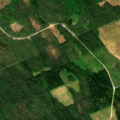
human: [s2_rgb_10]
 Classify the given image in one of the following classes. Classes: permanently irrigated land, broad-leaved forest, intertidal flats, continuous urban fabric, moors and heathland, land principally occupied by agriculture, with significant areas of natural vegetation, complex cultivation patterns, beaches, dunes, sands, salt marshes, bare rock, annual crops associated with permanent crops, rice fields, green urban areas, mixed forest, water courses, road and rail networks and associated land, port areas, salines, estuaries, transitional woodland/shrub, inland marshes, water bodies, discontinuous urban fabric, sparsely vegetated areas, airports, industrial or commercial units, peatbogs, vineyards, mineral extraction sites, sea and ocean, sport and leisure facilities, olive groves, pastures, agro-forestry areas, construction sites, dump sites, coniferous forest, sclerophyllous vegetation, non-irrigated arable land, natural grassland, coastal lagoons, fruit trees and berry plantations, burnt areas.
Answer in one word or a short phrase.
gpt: coniferous forest, transitional woodland/shrub